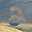
Label: 2